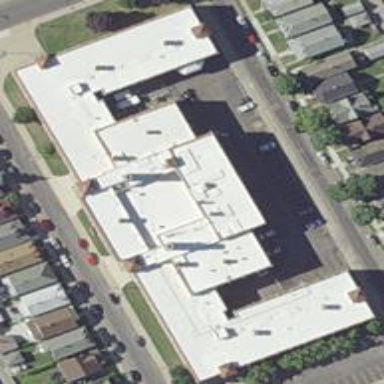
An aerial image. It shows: School building.